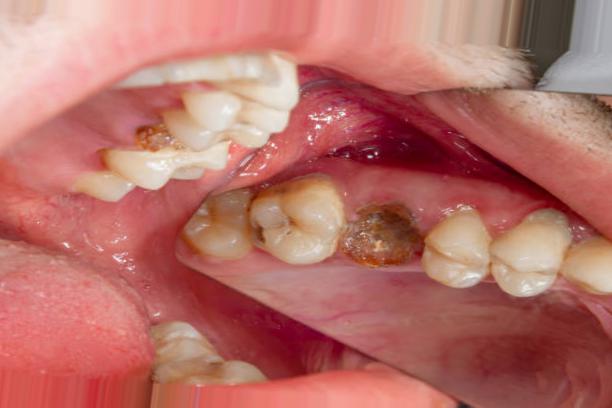
Condition: Caries